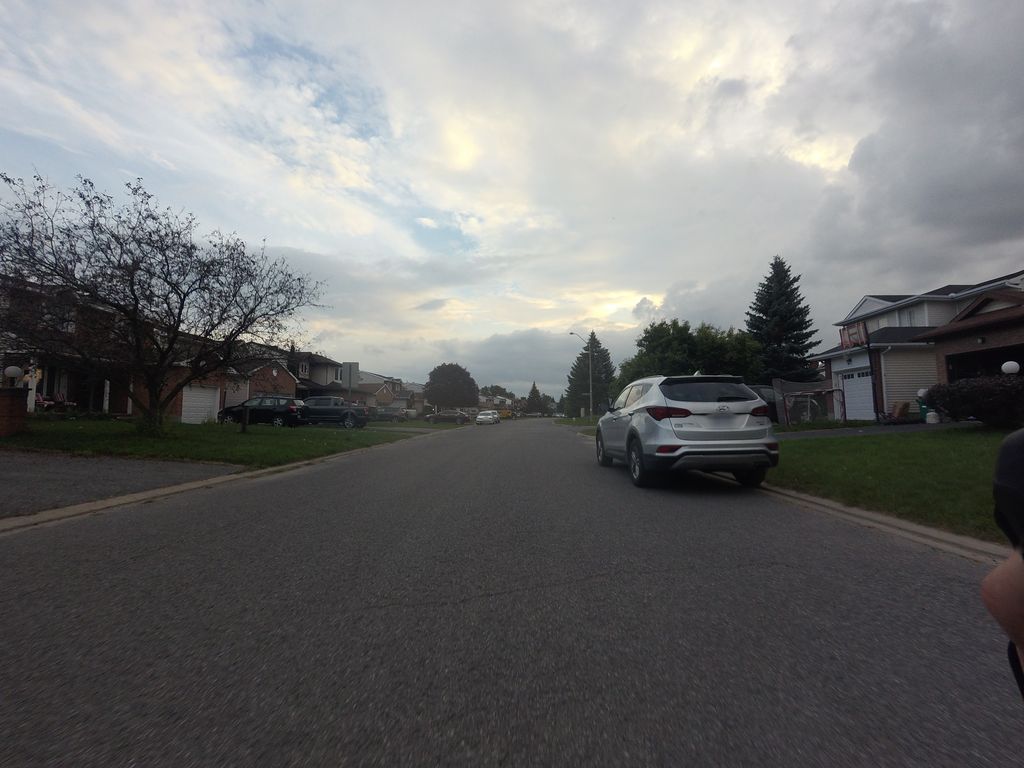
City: ottawa-gatineau